Field crop: tomato
Growth stage: 2
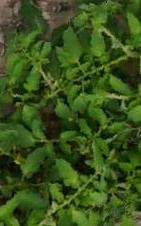
Species: tomato